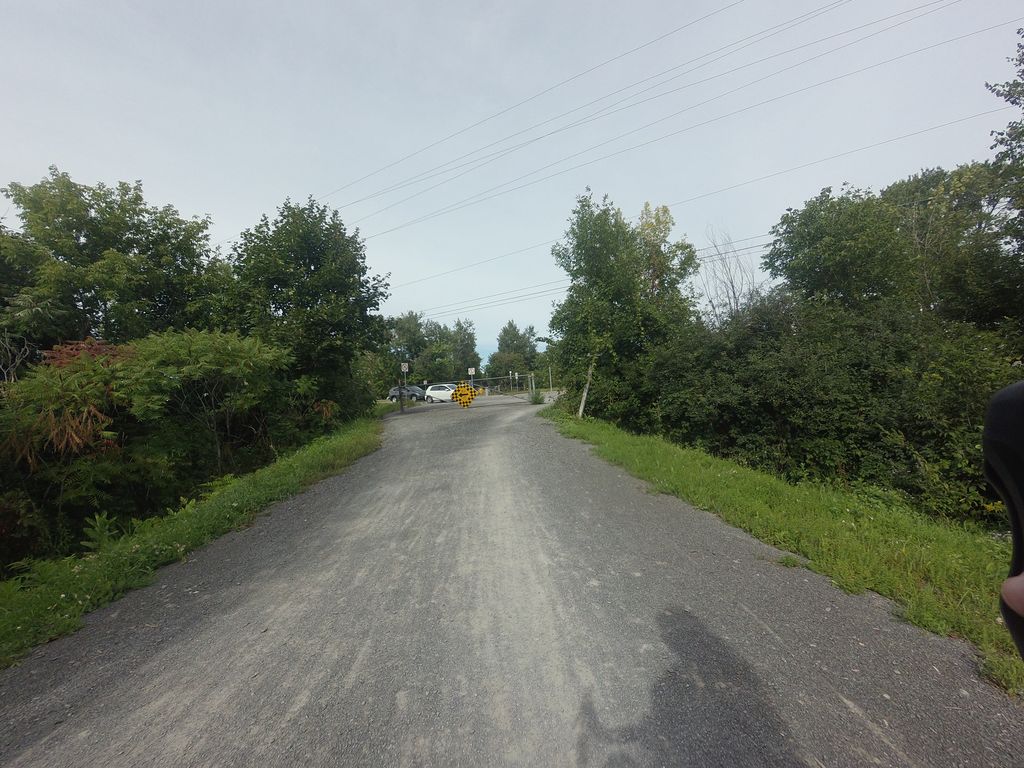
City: ottawa-gatineau